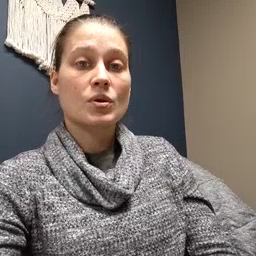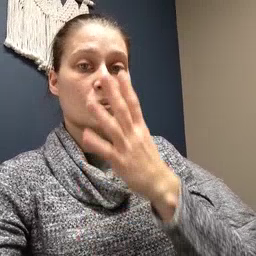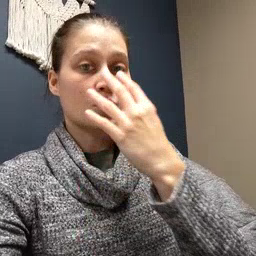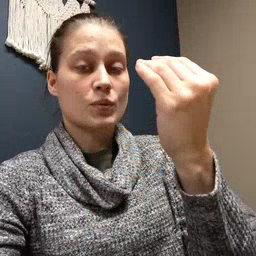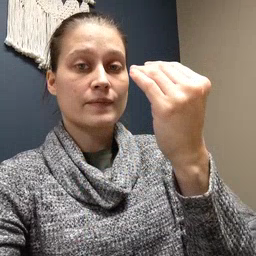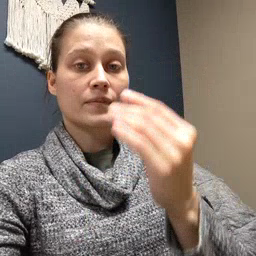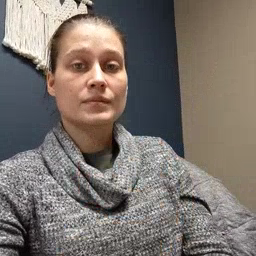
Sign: wolf